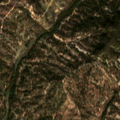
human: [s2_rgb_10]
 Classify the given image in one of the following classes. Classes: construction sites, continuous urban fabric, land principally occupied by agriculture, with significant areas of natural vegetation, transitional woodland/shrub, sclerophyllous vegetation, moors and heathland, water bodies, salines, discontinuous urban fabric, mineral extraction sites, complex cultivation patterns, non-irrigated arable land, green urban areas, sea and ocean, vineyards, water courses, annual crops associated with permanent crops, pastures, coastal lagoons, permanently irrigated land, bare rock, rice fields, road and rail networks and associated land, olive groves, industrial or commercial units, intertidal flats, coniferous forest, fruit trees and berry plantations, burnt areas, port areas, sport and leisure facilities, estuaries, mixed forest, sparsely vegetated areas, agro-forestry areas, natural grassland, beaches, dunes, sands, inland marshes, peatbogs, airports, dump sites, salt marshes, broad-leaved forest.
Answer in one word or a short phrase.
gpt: agro-forestry areas, broad-leaved forest, transitional woodland/shrub